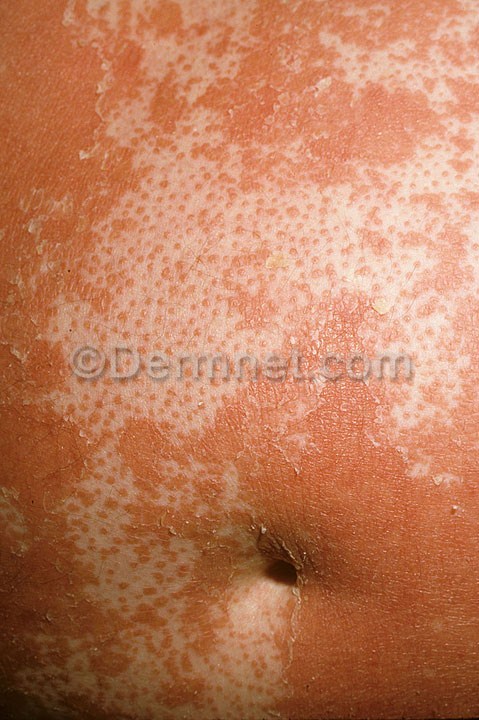
Disease: Psoriasis pictures Lichen Planus and related diseases